一年级 · 度量几何学
下面的图案是由（）组成的。

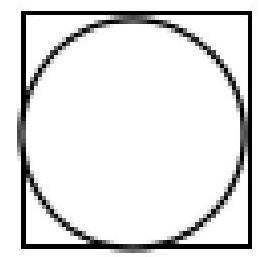
A、三角形和圆 B、长方形和圆 C、正方形和圆

答案: C
解析: 解C; 外面是一个正方形, 里面是一个圆形。